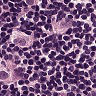
Metastatic tissue present: yes